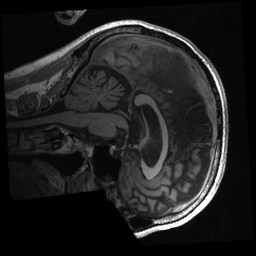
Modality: T1w
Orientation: sagittal
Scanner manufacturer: siemens
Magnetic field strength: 3 T
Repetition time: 2.3 s
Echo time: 0.00285 s